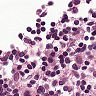
Metastatic tissue present: no